Question:
When my AABB physics engine resolves an intersection, it does so by finding the axis where the penetration is smaller, then "push out" the entity on that axis.
Considering the "jumping moving left" example:
- -
How can I solve this problem?
## Source code:
'''
public void Update()
{
Position += Velocity;
Velocity += World.Gravity;
List<SSSPBody> toCheck = World.SpatialHash.GetNearbyItems(this);
for (int i = 0; i < toCheck.Count; i++)
{
SSSPBody body = toCheck[i];
body.Test.Color = Color.White;
if (body != this && body.Static)
{
float left = (body.CornerMin.X - CornerMax.X);
float right = (body.CornerMax.X - CornerMin.X);
float top = (body.CornerMin.Y - CornerMax.Y);
float bottom = (body.CornerMax.Y - CornerMin.Y);
if (SSSPUtils.AABBIsOverlapping(this, body))
{
body.Test.Color = Color.Yellow;
Vector2 overlapVector = SSSPUtils.AABBGetOverlapVector(left, right, top, bottom);
Position += overlapVector;
}
if (SSSPUtils.AABBIsCollidingTop(this, body))
{
if ((Position.X >= body.CornerMin.X && Position.X <= body.CornerMax.X) &&
(Position.Y + Height/2f == body.Position.Y - body.Height/2f))
{
body.Test.Color = Color.Red;
Velocity = new Vector2(Velocity.X, 0);
}
}
}
}
}
'''
---
'''
public static bool AABBIsOverlapping(SSSPBody mBody1, SSSPBody mBody2)
{
if(mBody1.CornerMax.X <= mBody2.CornerMin.X || mBody1.CornerMin.X >= mBody2.CornerMax.X)
return false;
if (mBody1.CornerMax.Y <= mBody2.CornerMin.Y || mBody1.CornerMin.Y >= mBody2.CornerMax.Y)
return false;
return true;
}
public static bool AABBIsColliding(SSSPBody mBody1, SSSPBody mBody2)
{
if (mBody1.CornerMax.X < mBody2.CornerMin.X || mBody1.CornerMin.X > mBody2.CornerMax.X)
return false;
if (mBody1.CornerMax.Y < mBody2.CornerMin.Y || mBody1.CornerMin.Y > mBody2.CornerMax.Y)
return false;
return true;
}
public static bool AABBIsCollidingTop(SSSPBody mBody1, SSSPBody mBody2)
{
if (mBody1.CornerMax.X < mBody2.CornerMin.X || mBody1.CornerMin.X > mBody2.CornerMax.X)
return false;
if (mBody1.CornerMax.Y < mBody2.CornerMin.Y || mBody1.CornerMin.Y > mBody2.CornerMax.Y)
return false;
if(mBody1.CornerMax.Y == mBody2.CornerMin.Y)
return true;
return false;
}
public static Vector2 AABBGetOverlapVector(float mLeft, float mRight, float mTop, float mBottom)
{
Vector2 result = new Vector2(0, 0);
if ((mLeft > 0 || mRight < 0) || (mTop > 0 || mBottom < 0))
return result;
if (Math.Abs(mLeft) < mRight)
result.X = mLeft;
else
result.X = mRight;
if (Math.Abs(mTop) < mBottom)
result.Y = mTop;
else
result.Y = mBottom;
if (Math.Abs(result.X) < Math.Abs(result.Y))
result.Y = 0;
else
result.X = 0;
return result;
}
'''
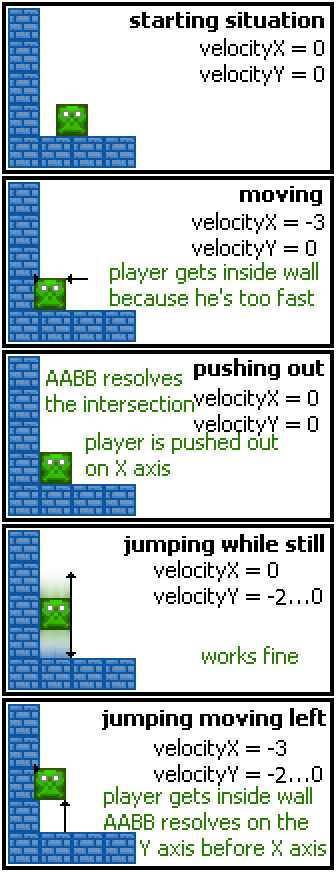
Answer: One possible solution I found is sorting the objects before resolving based on the velocity of the player.